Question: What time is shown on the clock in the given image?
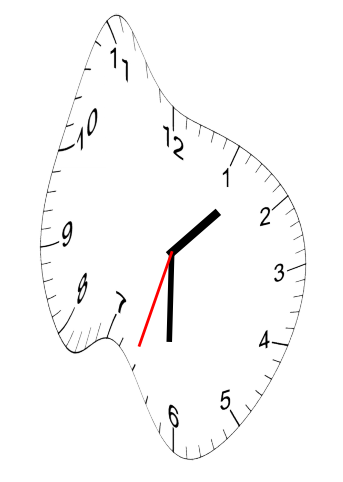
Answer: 01:30:33